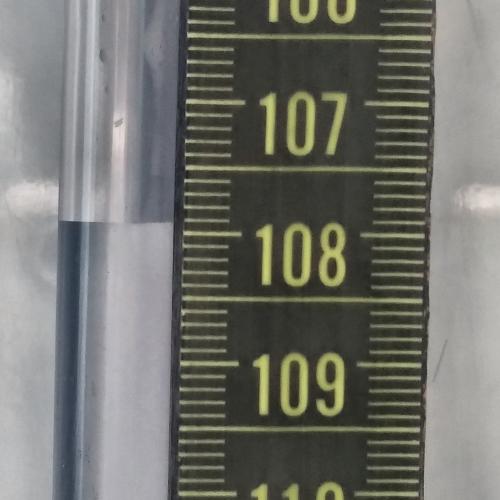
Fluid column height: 107.9 cm